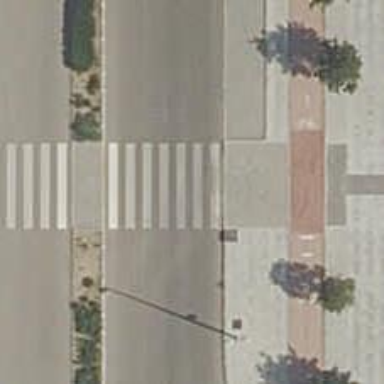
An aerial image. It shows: Uncontrolled crossing on the road.